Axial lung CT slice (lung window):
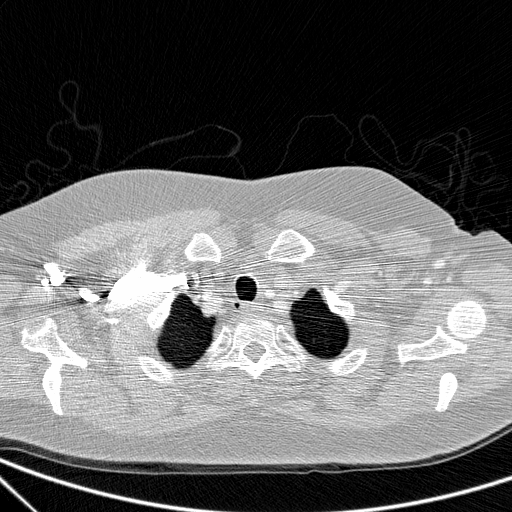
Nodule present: no